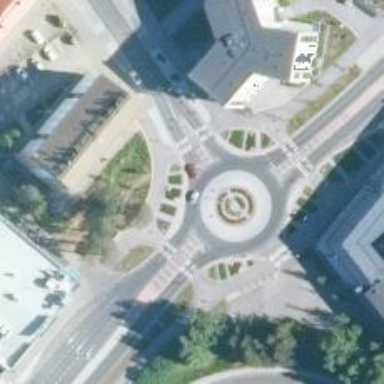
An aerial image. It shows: Secondary road made of asphalt leading to roundabout.